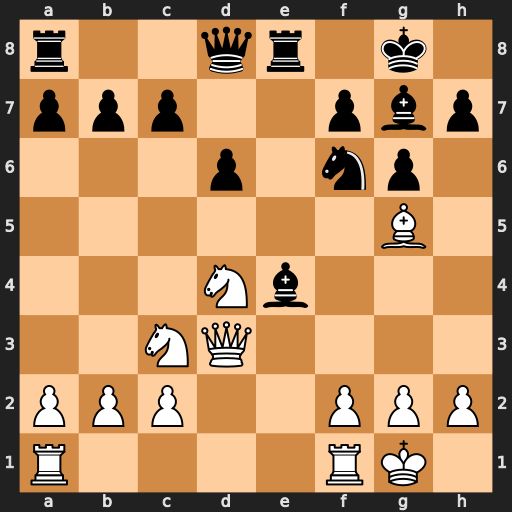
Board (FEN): r2qr1k1/ppp2pbp/3p1np1/6B1/3Nb3/2NQ4/PPP2PPP/R4RK1
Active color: w
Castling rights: -
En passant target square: -
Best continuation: Nxe4 Rxe4 Bxf6 Qxf6 Qxe4